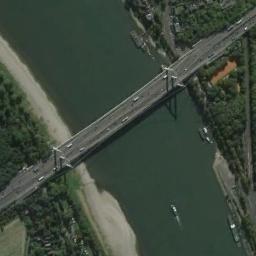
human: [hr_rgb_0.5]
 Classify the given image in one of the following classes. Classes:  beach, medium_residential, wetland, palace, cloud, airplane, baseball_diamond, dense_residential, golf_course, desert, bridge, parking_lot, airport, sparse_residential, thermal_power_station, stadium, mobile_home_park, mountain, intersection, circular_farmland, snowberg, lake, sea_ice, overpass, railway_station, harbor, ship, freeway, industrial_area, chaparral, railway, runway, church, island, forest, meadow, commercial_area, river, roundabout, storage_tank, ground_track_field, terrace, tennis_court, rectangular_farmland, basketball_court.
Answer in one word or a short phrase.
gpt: bridge